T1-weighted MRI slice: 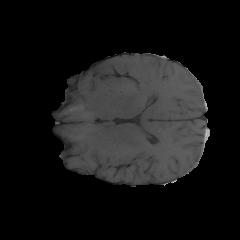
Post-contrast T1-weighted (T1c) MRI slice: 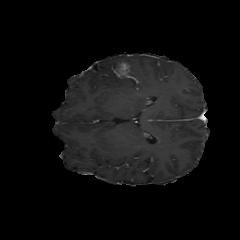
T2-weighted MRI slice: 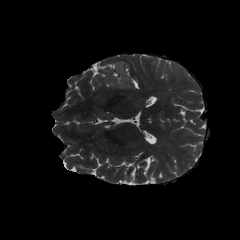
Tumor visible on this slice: yes